Question: I have installed wordpress in GAE. My wordpress installation has the popular <URL> plugin activated. The problem with this setup is that some of my fonts are not working. This is what I see :

The boxes should actually be stars. I am not sure, but I think this is happening because the mime type cant be guessed by GAE. In my browser console, I get the following messages
> Resource interpreted as Image but transferred with MIME type
application/x-javascript:
this is my app.yaml:
'''
application: XXXXXXX
version: 101
runtime: php
api_version: 1
handlers:
- url: /(.*\.(htm$|html$|css$|js$))
static_files: wordpress/
upload: wordpress/.*\.(htm$|html$|css$|js$)
application_readable: true
- url: /wp-content/(.*\.(ico$|jpg$|png$|gif$))
static_files: wordpress/wp-content/
upload: wordpress/wp-content/.*\.(ico$|jpg$|png$|gif$)
application_readable: true
- url: /(.*\.(ico$|jpg$|png$|gif$))
static_files: wordpress/
upload: wordpress/.*\.(ico$|jpg$|png$|gif$)
- url: /wp-admin/(.+)
script: wordpress/wp-admin/
secure: always
- url: /wp-admin/
script: wordpress/wp-admin/index.php
secure: always
- url: /wp-login.php
script: wordpress/wp-login.php
secure: always
- url: /wp-cron.php
script: wordpress/wp-cron.php
login: admin
- url: /xmlrpc.php
script: wordpress/xmlrpc.php
- url: /wp-(.+).php
script: wordpress/wp-.php
- url: /(.+)?/?
script: wordpress/index.php
- url: /(.*\.woff)
static_files: wordpress/
upload: wordpress/(.*\.woff)
mime_type: application/font-woff
- url: /(.*\.svg)
static_files: wordpress/
upload: wordpress/(.*\.svg)
mime_type: image/svg+xml
- url: /(.*\.eot)
static_files: wordpress/
upload: wordpress/(.*\.eot)
mime_type: application/vnd.ms-fontobject
- url: /(.*\.ttf)
static_files: wordpress/
upload: wordpress/(.*\.ttf)
mime_type: application/x-font-ttf
- url: /(.*\.otf)
static_files: wordpress/
upload: wordpress/(.*\.otf)
mime_type: application/x-font-otf
'''
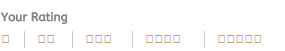
Answer: My limited (and possibly stale) experience with pagespeed suggests that you might consider disabling it until you have everything else working.
The only thing that jumps out is that the first two '- url:' stanzas in your 'app.yaml' should be exchanged. These stanzas are consulted in order. '/wp-content/foo.js' will be matched by the more general first stanza, which looks like it isn't what you want. I doubt that's what's causing the mime type confusion, but turning off pagespeed should give you better info for further debugging.